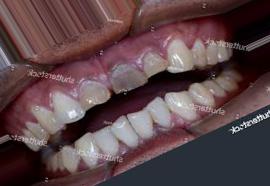
Condition: Tooth Discoloration